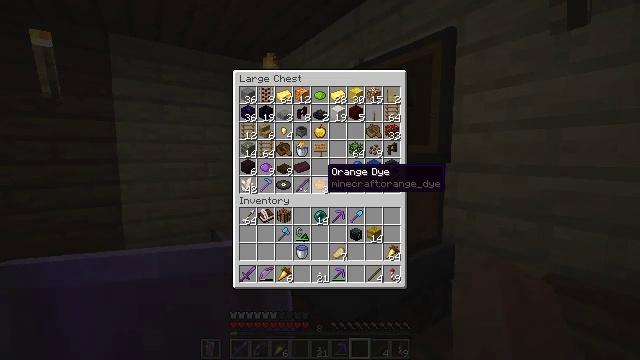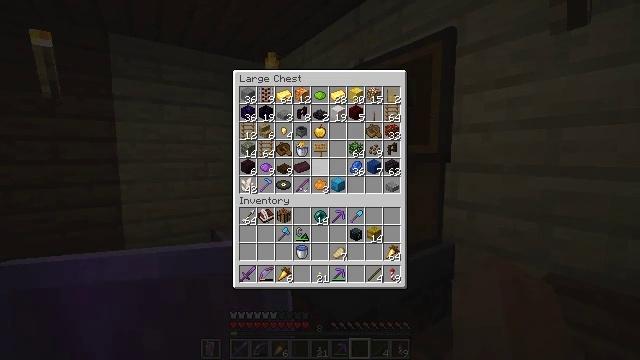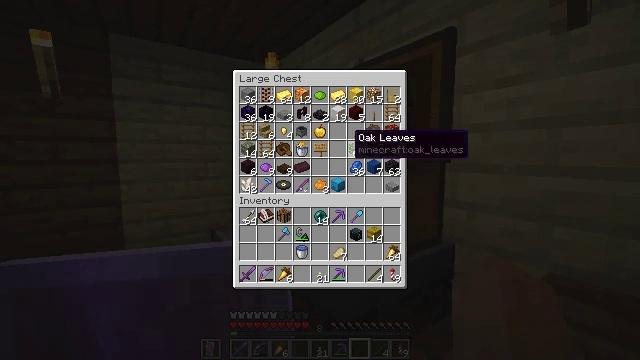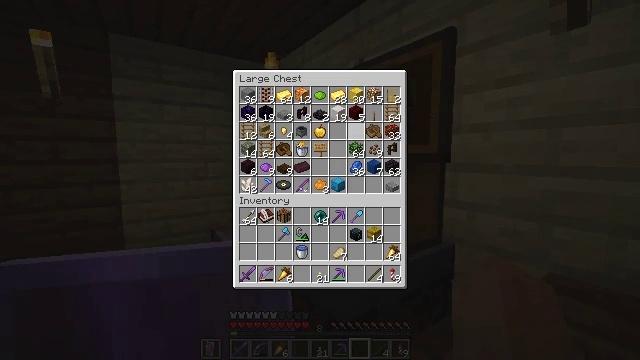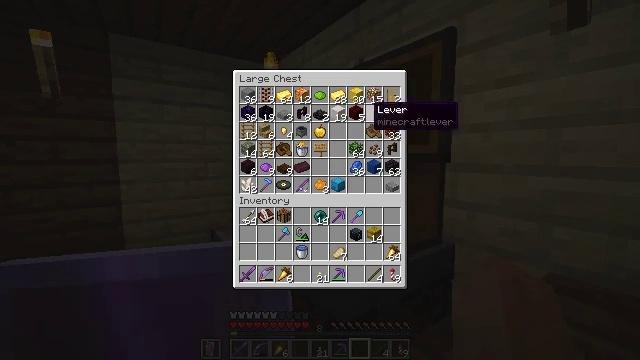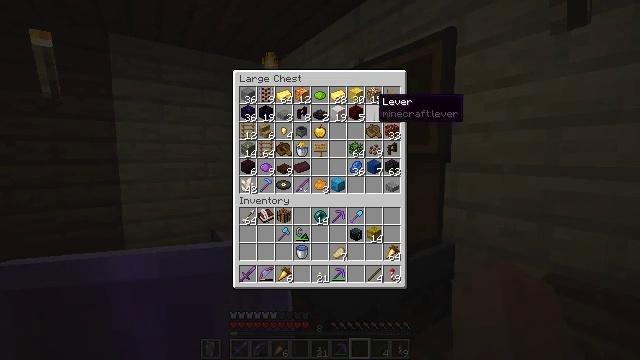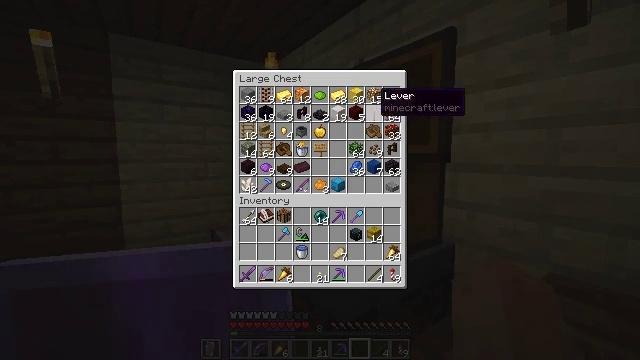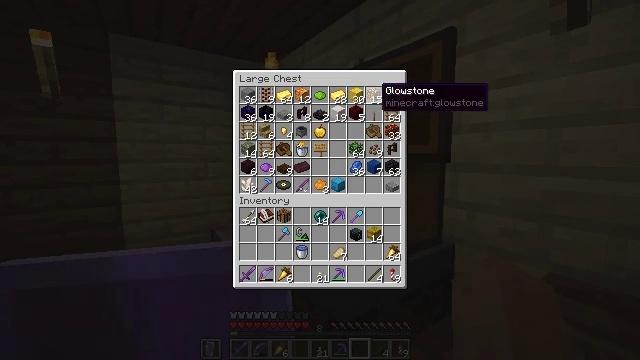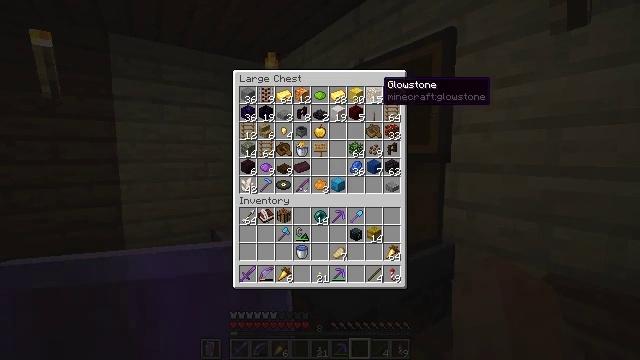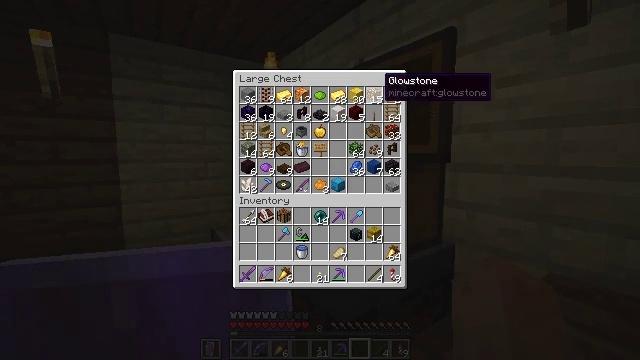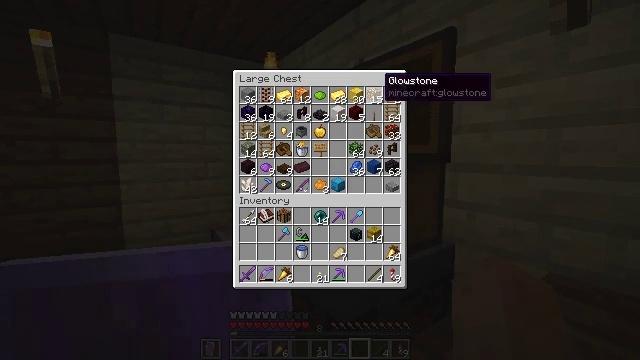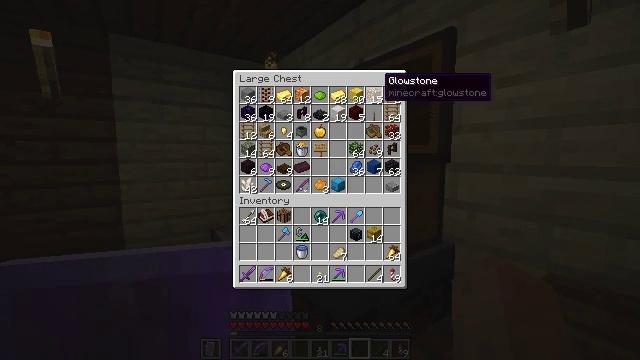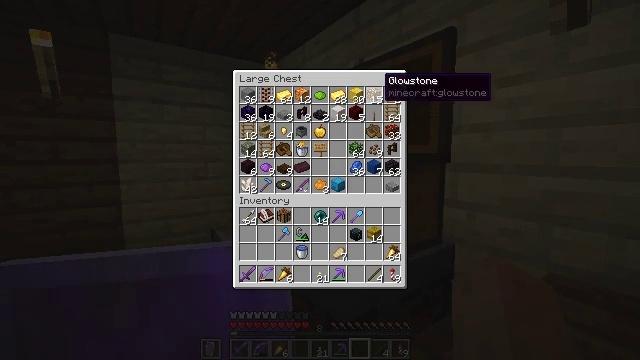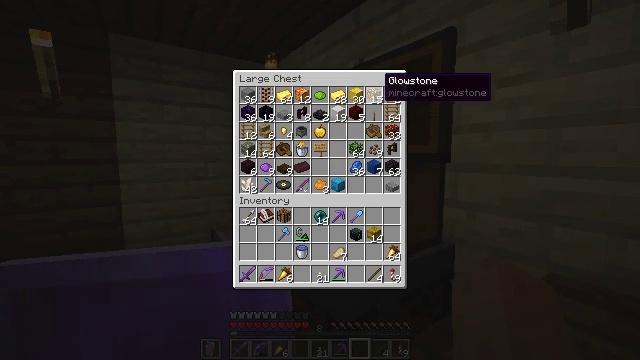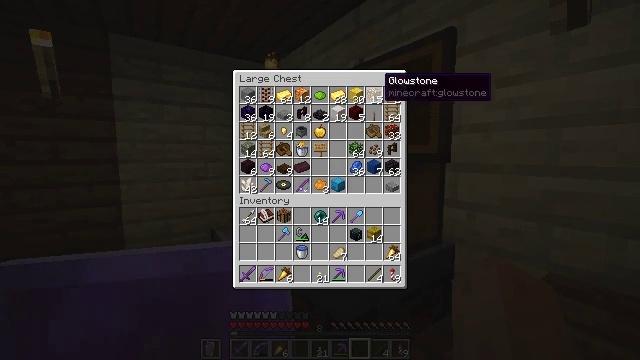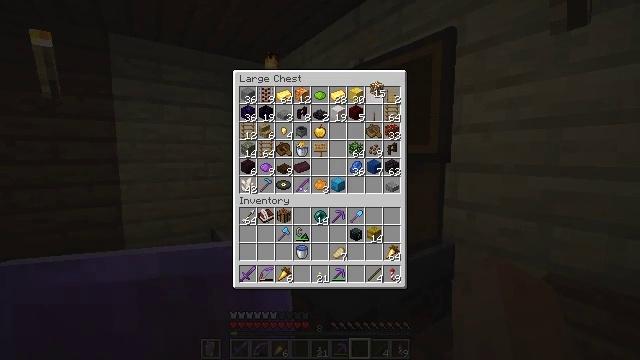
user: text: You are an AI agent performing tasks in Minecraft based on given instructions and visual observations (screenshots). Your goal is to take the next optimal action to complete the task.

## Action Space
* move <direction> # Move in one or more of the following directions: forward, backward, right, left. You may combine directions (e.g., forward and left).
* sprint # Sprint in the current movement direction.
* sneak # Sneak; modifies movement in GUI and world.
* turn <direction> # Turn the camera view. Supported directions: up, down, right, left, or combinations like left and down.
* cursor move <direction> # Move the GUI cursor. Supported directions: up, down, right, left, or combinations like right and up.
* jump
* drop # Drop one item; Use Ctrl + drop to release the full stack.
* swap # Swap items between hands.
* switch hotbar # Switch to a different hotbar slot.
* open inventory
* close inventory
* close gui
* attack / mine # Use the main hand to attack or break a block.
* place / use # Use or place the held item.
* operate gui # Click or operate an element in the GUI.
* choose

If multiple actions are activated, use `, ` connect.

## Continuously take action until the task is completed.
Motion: motion action
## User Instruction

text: Assemble materials on the crafting table to make a respawn anchor.
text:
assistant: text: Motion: no_op
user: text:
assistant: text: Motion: cursor move right and up
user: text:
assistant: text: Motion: cursor move right and up
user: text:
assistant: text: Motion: cursor move up
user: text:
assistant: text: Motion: cursor move up
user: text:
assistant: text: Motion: no_op
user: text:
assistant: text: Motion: no_op
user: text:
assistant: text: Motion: no_op
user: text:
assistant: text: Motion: no_op
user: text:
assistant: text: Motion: no_op
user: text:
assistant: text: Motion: no_op
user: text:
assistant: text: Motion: no_op
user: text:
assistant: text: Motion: no_op
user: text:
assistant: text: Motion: no_op
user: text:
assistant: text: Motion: operate gui
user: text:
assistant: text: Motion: operate gui
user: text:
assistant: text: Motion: no_op
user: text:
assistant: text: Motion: cursor move down
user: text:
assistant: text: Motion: cursor move left and down
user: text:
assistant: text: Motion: cursor move left and down
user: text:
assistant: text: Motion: cursor move left and down
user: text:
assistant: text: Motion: cursor move left and down
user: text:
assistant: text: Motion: cursor move left and down
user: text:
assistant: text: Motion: cursor move left and down
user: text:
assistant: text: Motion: cursor move left and down
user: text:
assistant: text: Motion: no_op
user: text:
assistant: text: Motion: no_op
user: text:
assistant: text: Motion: no_op
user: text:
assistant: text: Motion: no_op
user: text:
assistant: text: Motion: cursor move left